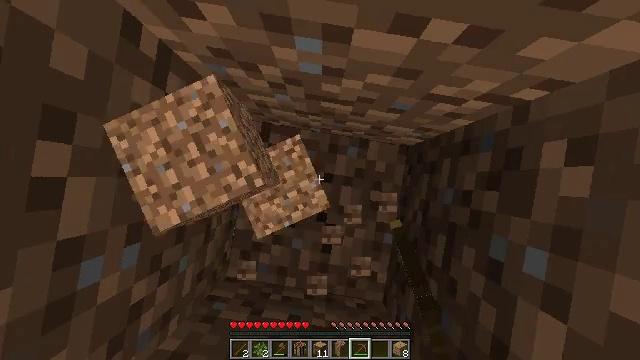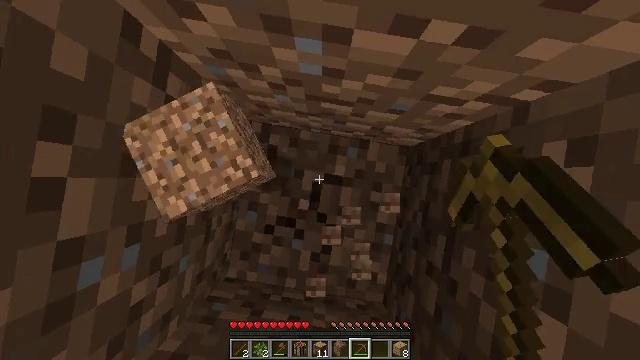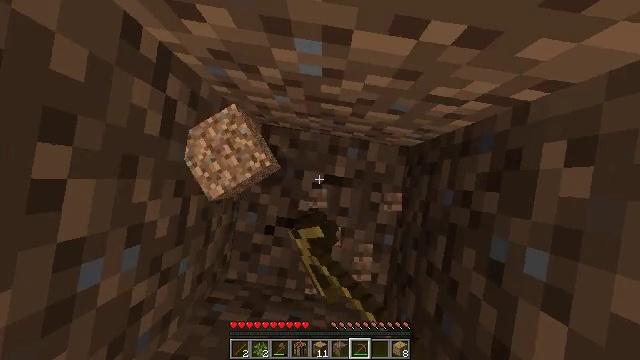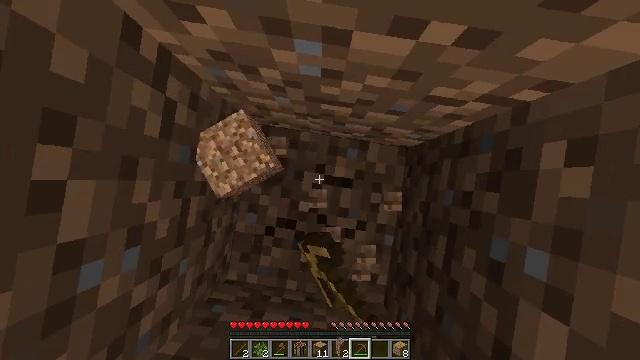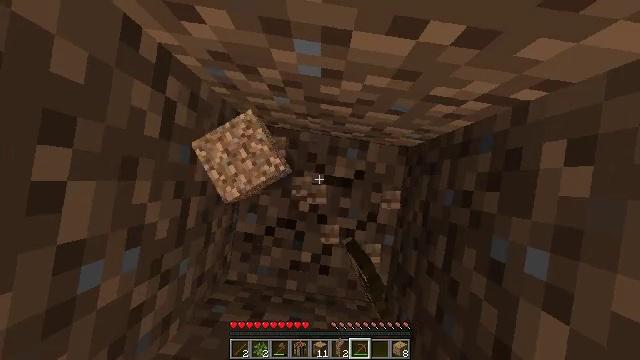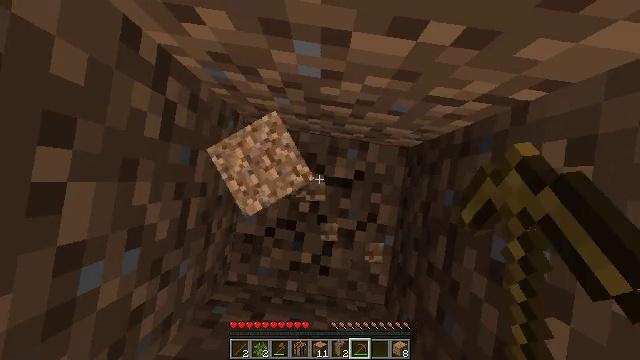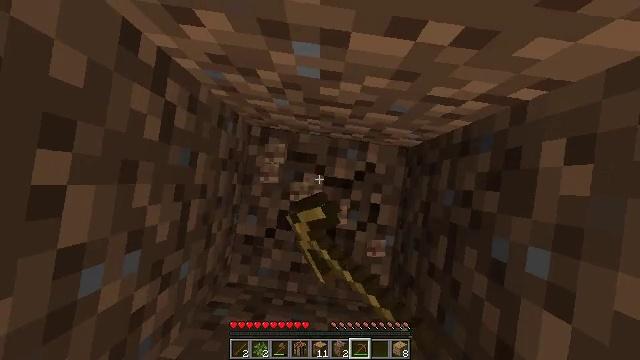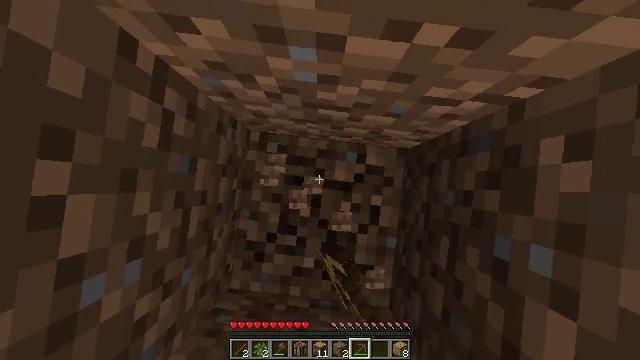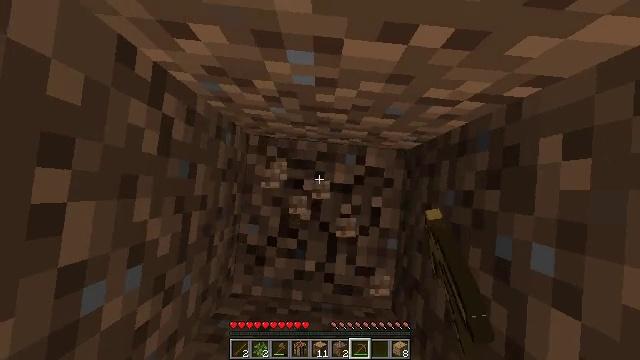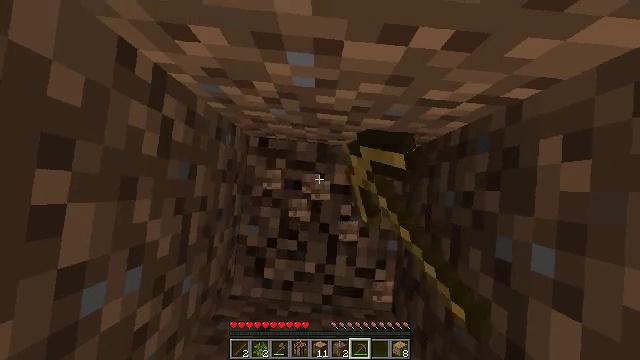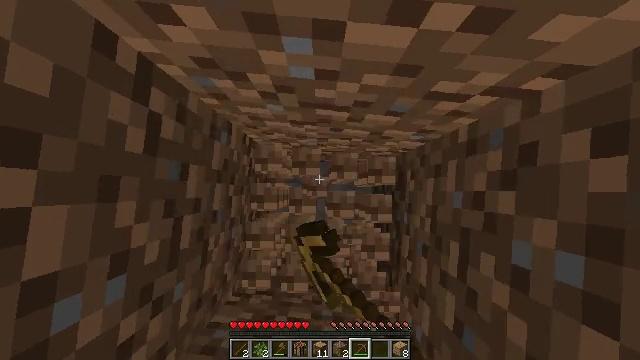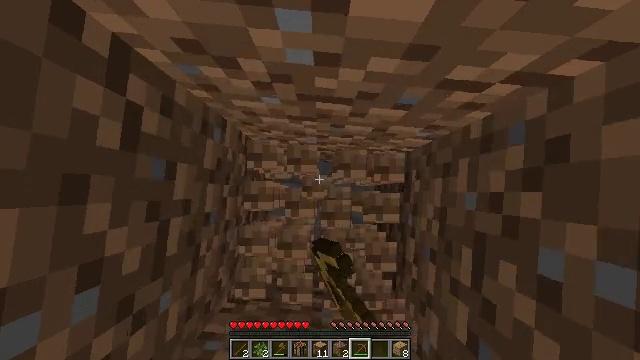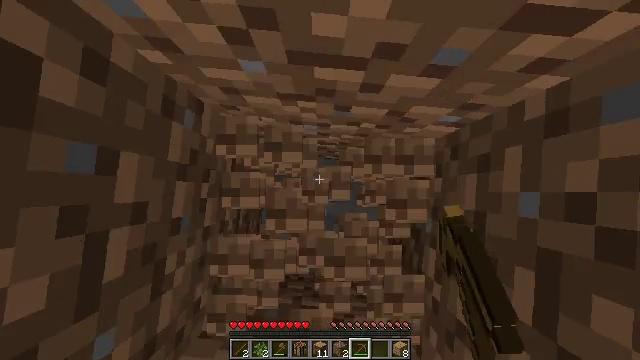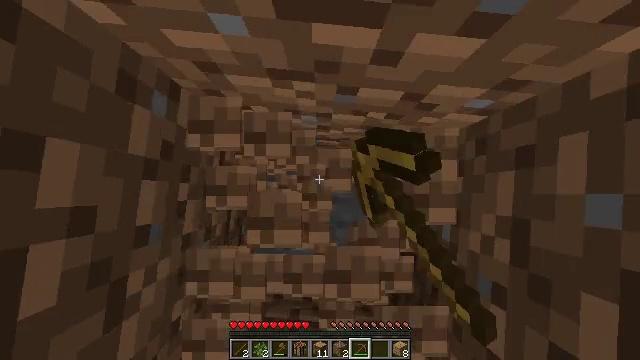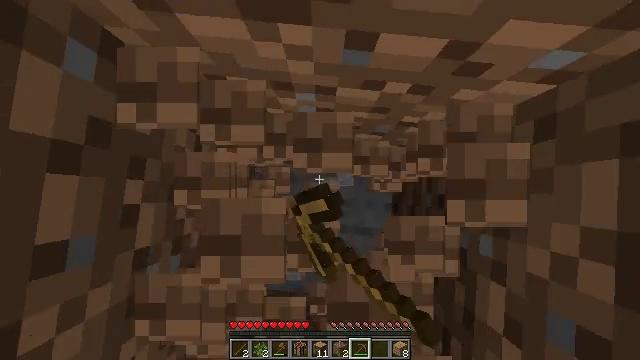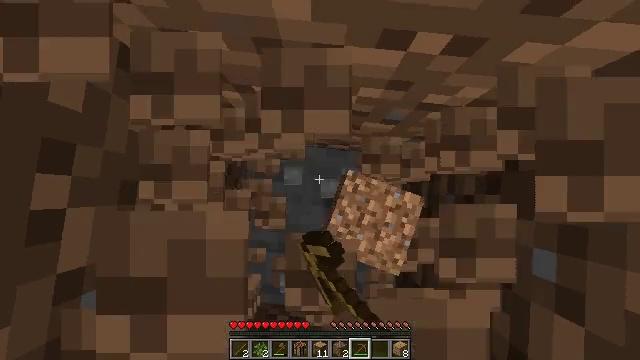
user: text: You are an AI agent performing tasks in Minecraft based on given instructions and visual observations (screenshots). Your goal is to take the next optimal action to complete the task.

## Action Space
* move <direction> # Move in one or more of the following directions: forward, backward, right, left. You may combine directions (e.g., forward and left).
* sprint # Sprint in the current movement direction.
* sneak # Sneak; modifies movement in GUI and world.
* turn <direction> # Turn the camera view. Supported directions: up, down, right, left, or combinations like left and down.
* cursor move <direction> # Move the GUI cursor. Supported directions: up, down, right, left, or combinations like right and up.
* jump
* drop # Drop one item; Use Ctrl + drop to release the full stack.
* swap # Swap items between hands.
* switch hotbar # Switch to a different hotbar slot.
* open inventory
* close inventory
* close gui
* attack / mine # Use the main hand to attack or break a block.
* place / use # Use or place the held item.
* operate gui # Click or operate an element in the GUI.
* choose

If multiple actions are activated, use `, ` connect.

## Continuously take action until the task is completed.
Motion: motion action
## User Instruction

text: Mine dirt from the ground.
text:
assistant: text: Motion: attack / mine
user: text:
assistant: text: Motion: attack / mine
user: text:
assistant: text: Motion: attack / mine
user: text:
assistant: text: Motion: attack / mine
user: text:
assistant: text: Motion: attack / mine
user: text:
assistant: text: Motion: attack / mine
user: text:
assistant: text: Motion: turn right, attack / mine
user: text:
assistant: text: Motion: turn right, attack / mine
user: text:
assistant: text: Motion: attack / mine
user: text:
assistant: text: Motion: attack / mine
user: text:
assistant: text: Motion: attack / mine
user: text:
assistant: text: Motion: attack / mine
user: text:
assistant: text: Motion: attack / mine
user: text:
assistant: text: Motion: attack / mine
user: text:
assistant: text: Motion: attack / mine
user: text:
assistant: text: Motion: attack / mine